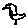
Label: bird